Question: I've been trying to mess around with the SGen garbage collector's configurations and as I've seen <URL>, and in the mono man page, I've got a few environment variables to work with.
As shown in this image, I added them to my project (checked inside the csproj too), and they only get ignored when i run my app. I got all my environment variables using 'Environment.GetEnvironmentVariables()' and neither 'MONO_GC_PARAMS' or 'MONO_GC_DEBUG' were there.
So my question is how do I use environment variables in a MonoTouch project?

Monotouch 5.2.10 (Evaluation)
MonoDevelop 2.8.6.5
Mono 2.10.8
Mac OS X 10.6.8
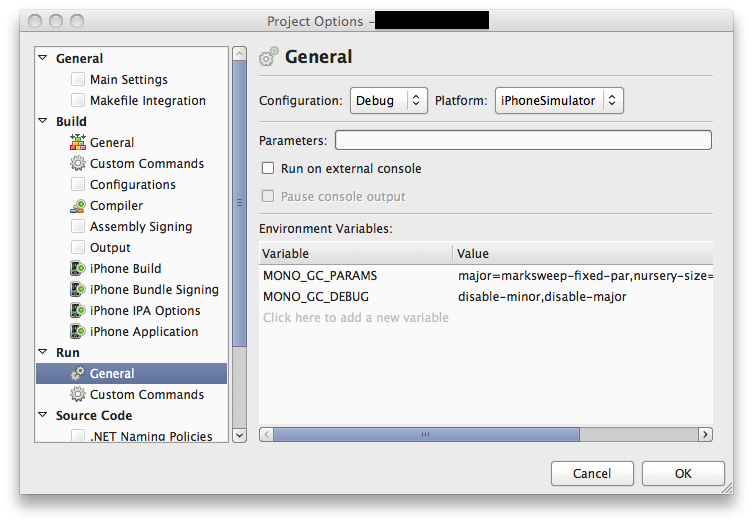
Answer: MonoDevelop 2.8.6 does not include support for setting environment variables when executing MonoTouch projects.
The current MonoDevelop beta version (2.8.8.3) does include support for environment variables, so you can install the beta from <URL> if you want to try it out.